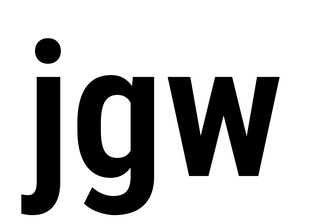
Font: Roboto_Condensed_SemiBold